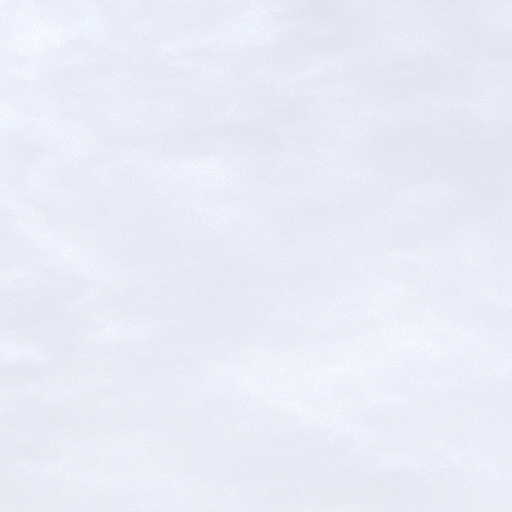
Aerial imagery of cape in Alaska named Fan Point containing only unknown